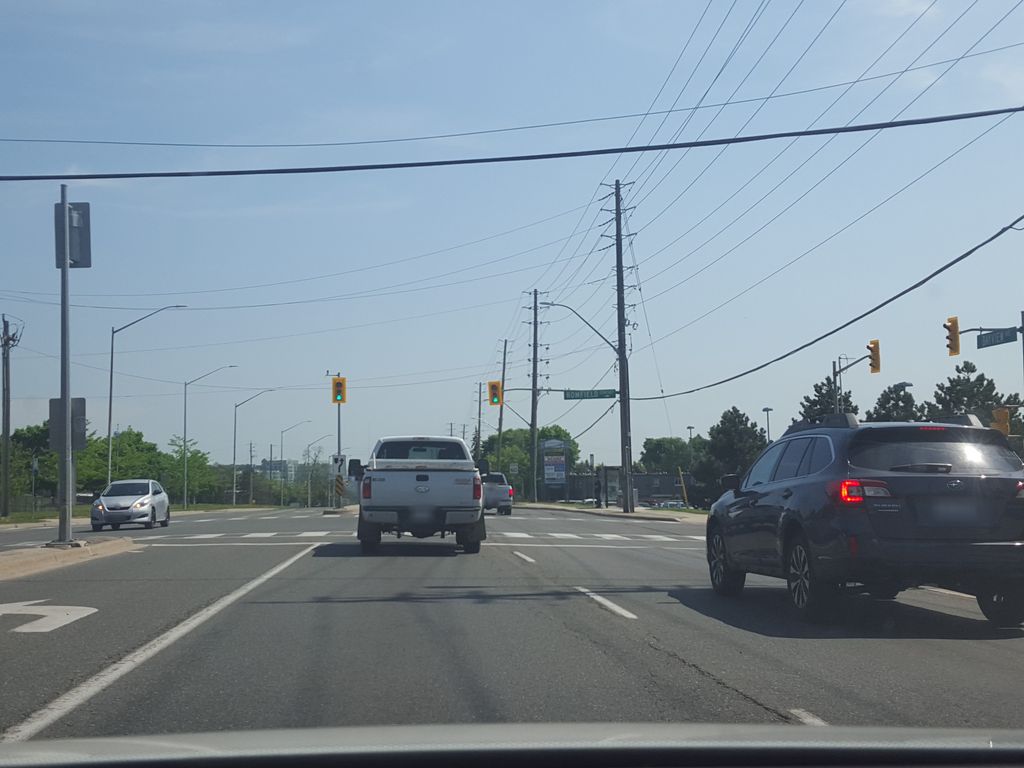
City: toronto